Question: I've created a new "Report Server Project" in VS2013 .Net 4.5. I've added a data source and the test connection succeeds. I've added a DataSet using the "Use a dataset embedded in my report" option choosing the data source previously created. The query type is Stored Procedure with a single text parameter. In the report data box I can right click my DataSet, choose Query, and execute the sproc. I see a grid populated correctly with my data.
However, when I try to create and preview a report it fails. I do the following:
1. Add a new report.
2. Drop a table on it from the toolbox.
3. Start dragging fields from my DataSet onto the table.
4. When I hit preview I see the following
Here is the text that gets spit into the output window:
> System.ServiceModel.CommunicationObjectFaultedException: The
communication object,
System.ServiceModel.Channels.ClientFramingDuplexSessionChannel, cannot
be used for communication because it is in the Faulted state.Server stack trace: at
System.ServiceModel.Channels.CommunicationObject.ThrowIfDisposedOrNotOpen()
at System.ServiceModel.Channels.OutputChannel.BeginSend(Message
message, TimeSpan timeout, AsyncCallback callback, Object state) at
System.ServiceModel.Dispatcher.DuplexChannelBinder.BeginRequest(Message
message, TimeSpan timeout, AsyncCallback callback, Object state) at
System.ServiceModel.Channels.ServiceChannel.SendAsyncResult.StartSend(Boolean
completedSynchronously) at
System.ServiceModel.Channels.ServiceChannel.SendAsyncResult.FinishEnsureOpen(IAsyncResult
result, Boolean completedSynchronously) at
System.ServiceModel.Channels.ServiceChannel.SendAsyncResult.StartEnsureOpen(Boolean
completedSynchronously) at
System.ServiceModel.Channels.ServiceChannel.SendAsyncResult.FinishEnsureInteractiveInit(IAsyncResult
result, Boolean completedSynchronously) at
System.ServiceModel.Channels.ServiceChannel.SendAsyncResult.StartEnsureInteractiveInit()
at System.ServiceModel.Channels.ServiceChannel.SendAsyncResult.Begin()
at System.ServiceModel.Channels.ServiceChannel.BeginCall(String
action, Boolean oneway, ProxyOperationRuntime operation, Object[] ins,
TimeSpan timeout, AsyncCallback callback, Object asyncState) at
System.ServiceModel.Channels.ServiceChannelProxy.InvokeBeginService(IMethodCallMessage
methodCall, ProxyOperationRuntime operation) at
System.ServiceModel.Channels.ServiceChannelProxy.Invoke(IMessage
message)Exception rethrown at [0]: at
System.Runtime.Remoting.Proxies.RealProxy.HandleReturnMessage(IMessage
reqMsg, IMessage retMsg) at
System.Runtime.Remoting.Proxies.RealProxy.PrivateInvoke(MessageData&
msgData, Int32 type) at
Microsoft.ReportDesigner.Design.IPreviewProcessing.BeginSetItemPath(String
itemPath, AsyncCallback callback, Object asyncState) at
Microsoft.ReportDesigner.Design.PreviewProcessingClient.BeginSetItemPath(String
itemPath, AsyncCallback callback, Object asyncState) at
Microsoft.ReportDesigner.Design.WCFProcessingHost.<>c__DisplayClass1.b__0(AsyncCallback
ac, Object s) at
Microsoft.ReportDesigner.Design.WCFProcessingHost.<>c__DisplayClass3b.b__39()
at
Microsoft.ReportDesigner.Design.WCFProcessingHost.ExecuteWcfCall(Action
wcfCall) at
Microsoft.ReportDesigner.Design.WCFProcessingHost.ExecuteAsyncCall(Func'3
beginAction, AsyncCallback endAction) at
Microsoft.ReportDesigner.Design.WCFProcessingHost.set_ItemContext(PreviewItemContext
value) at
Microsoft.Reporting.WinForms.LocalReport.ChangeReportDefinition(DefinitionSource
updatingSourceType, Action changeAction) at
Microsoft.Reporting.WinForms.LocalReport.set_ReportPath(String value)
at Microsoft.ReportDesigner.Design.PreviewFrame.RefreshPreview()
I have googled for two days with no luck, any help is much appreciated.
---
It turns out, when you preview the report, this console window opens. I must have closed it the first time, then the preview fails. If you leave the console window open the preview works fine. Here is a screenshot so you can see what I'm talking about. In order to get previewing to work, I just had to re-start visual studio and make sure not to close the console window when it pops up when I hit preview.

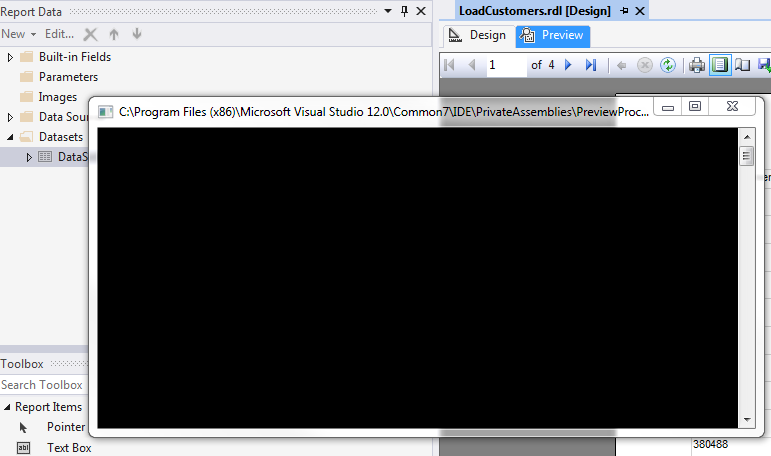
Answer: This is a reported bug in SSDT-BI. In the meantime the current workaround is to right click on the report you want to preview in your Solution Explorer and click RUN and it will work unless you want to keep that command prompt window open.